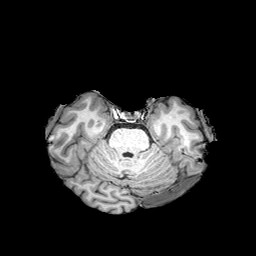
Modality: T1w
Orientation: coronal
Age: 61
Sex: female
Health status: healthy